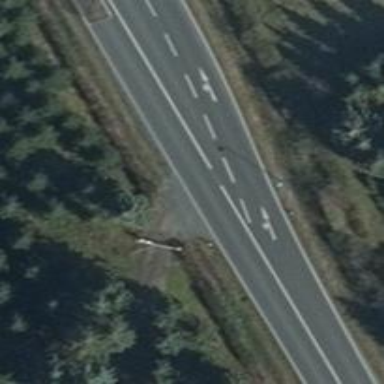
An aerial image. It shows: Primary highway.